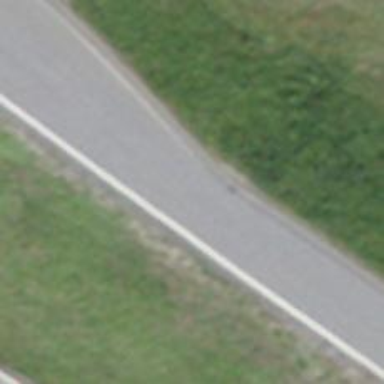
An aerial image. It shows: Asphalt road classified as tertiary.